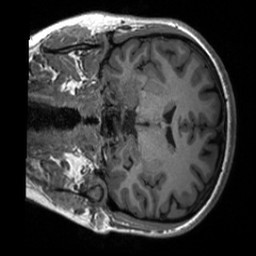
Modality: T1w
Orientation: coronal
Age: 26
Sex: female
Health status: healthy
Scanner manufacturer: siemens
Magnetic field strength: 3 T
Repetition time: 2 s
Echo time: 0.00232 s